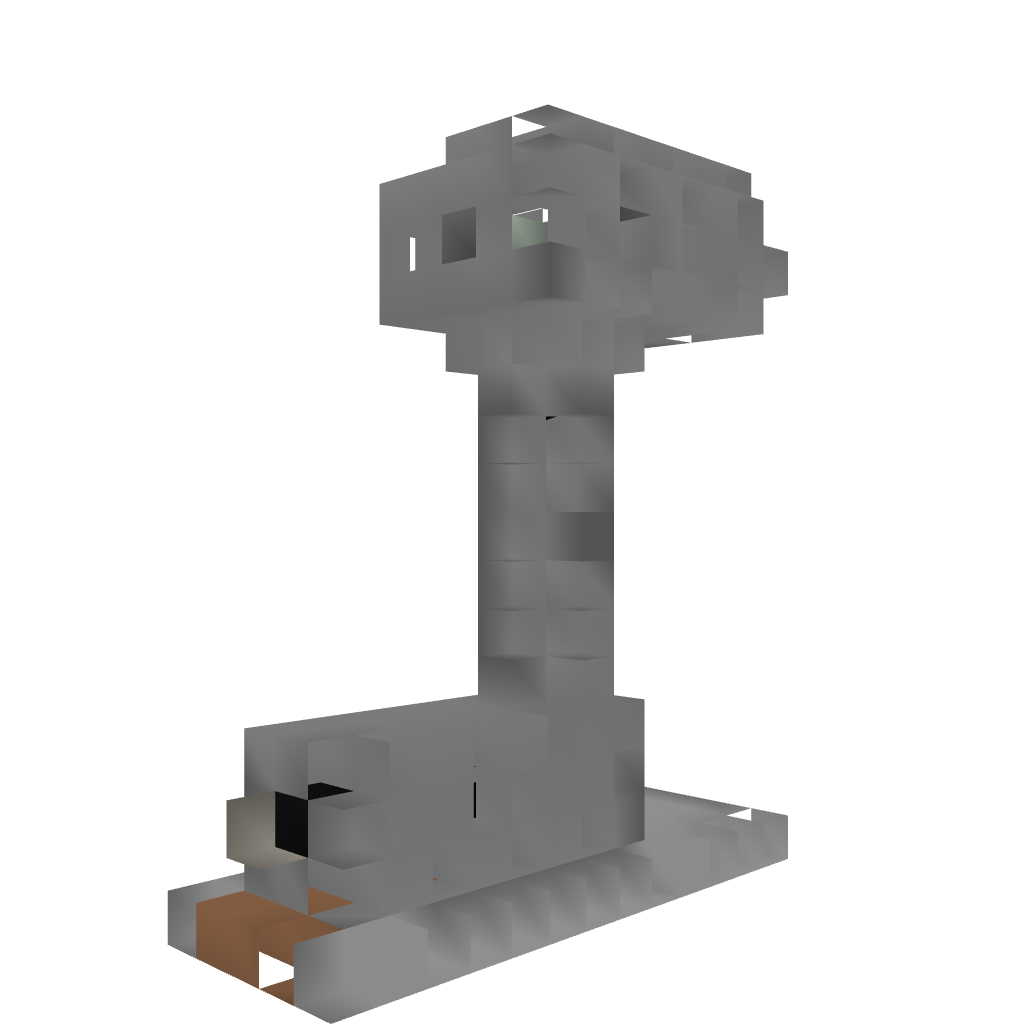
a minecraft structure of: multifire trap trigger